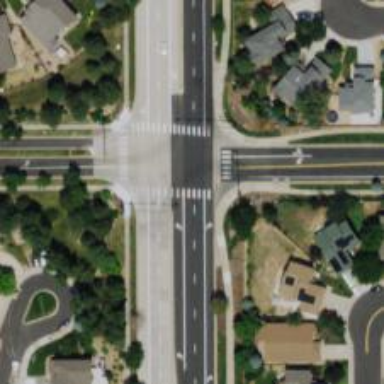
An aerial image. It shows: Marked road crossing.